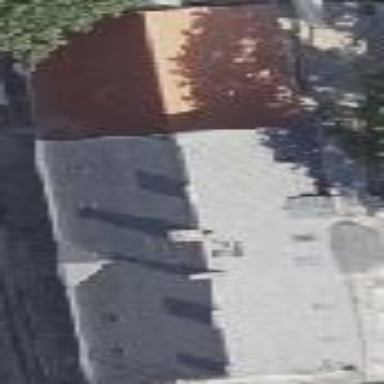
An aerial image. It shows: School building with gabled roof.